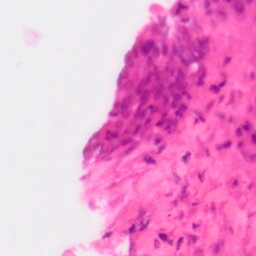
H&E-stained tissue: Colon